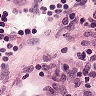
Metastatic tissue present: no